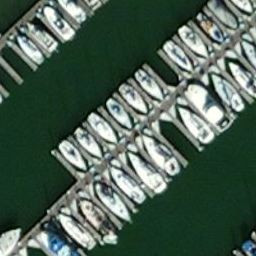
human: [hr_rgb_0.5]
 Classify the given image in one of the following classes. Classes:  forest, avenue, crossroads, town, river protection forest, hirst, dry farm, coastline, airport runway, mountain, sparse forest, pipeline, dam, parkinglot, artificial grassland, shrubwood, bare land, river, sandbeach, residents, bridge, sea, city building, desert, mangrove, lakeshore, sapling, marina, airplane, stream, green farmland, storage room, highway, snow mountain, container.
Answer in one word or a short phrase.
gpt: marina